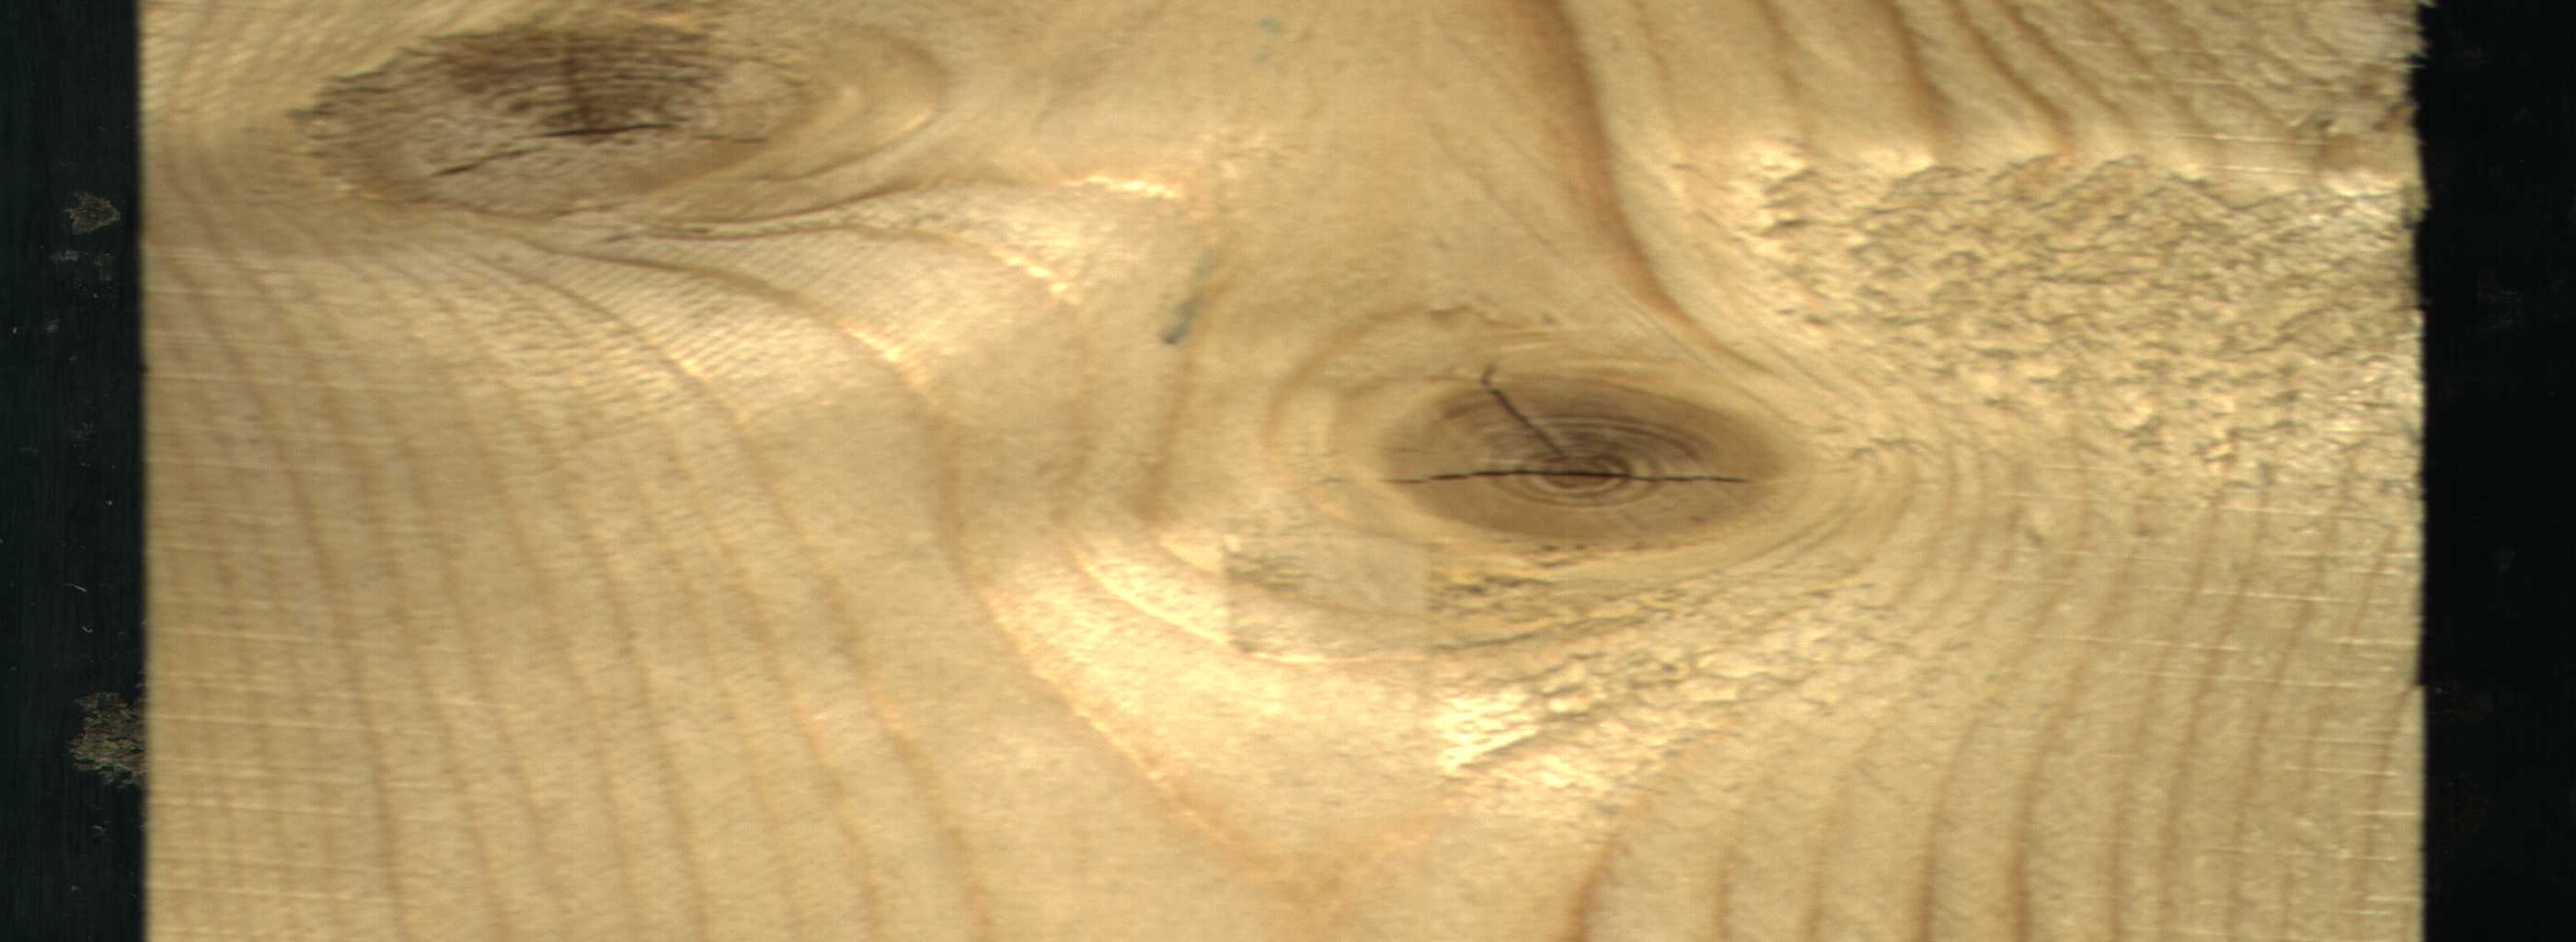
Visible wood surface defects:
knot_with_crack
knot_with_crack